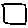
Label: square